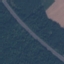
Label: Highway